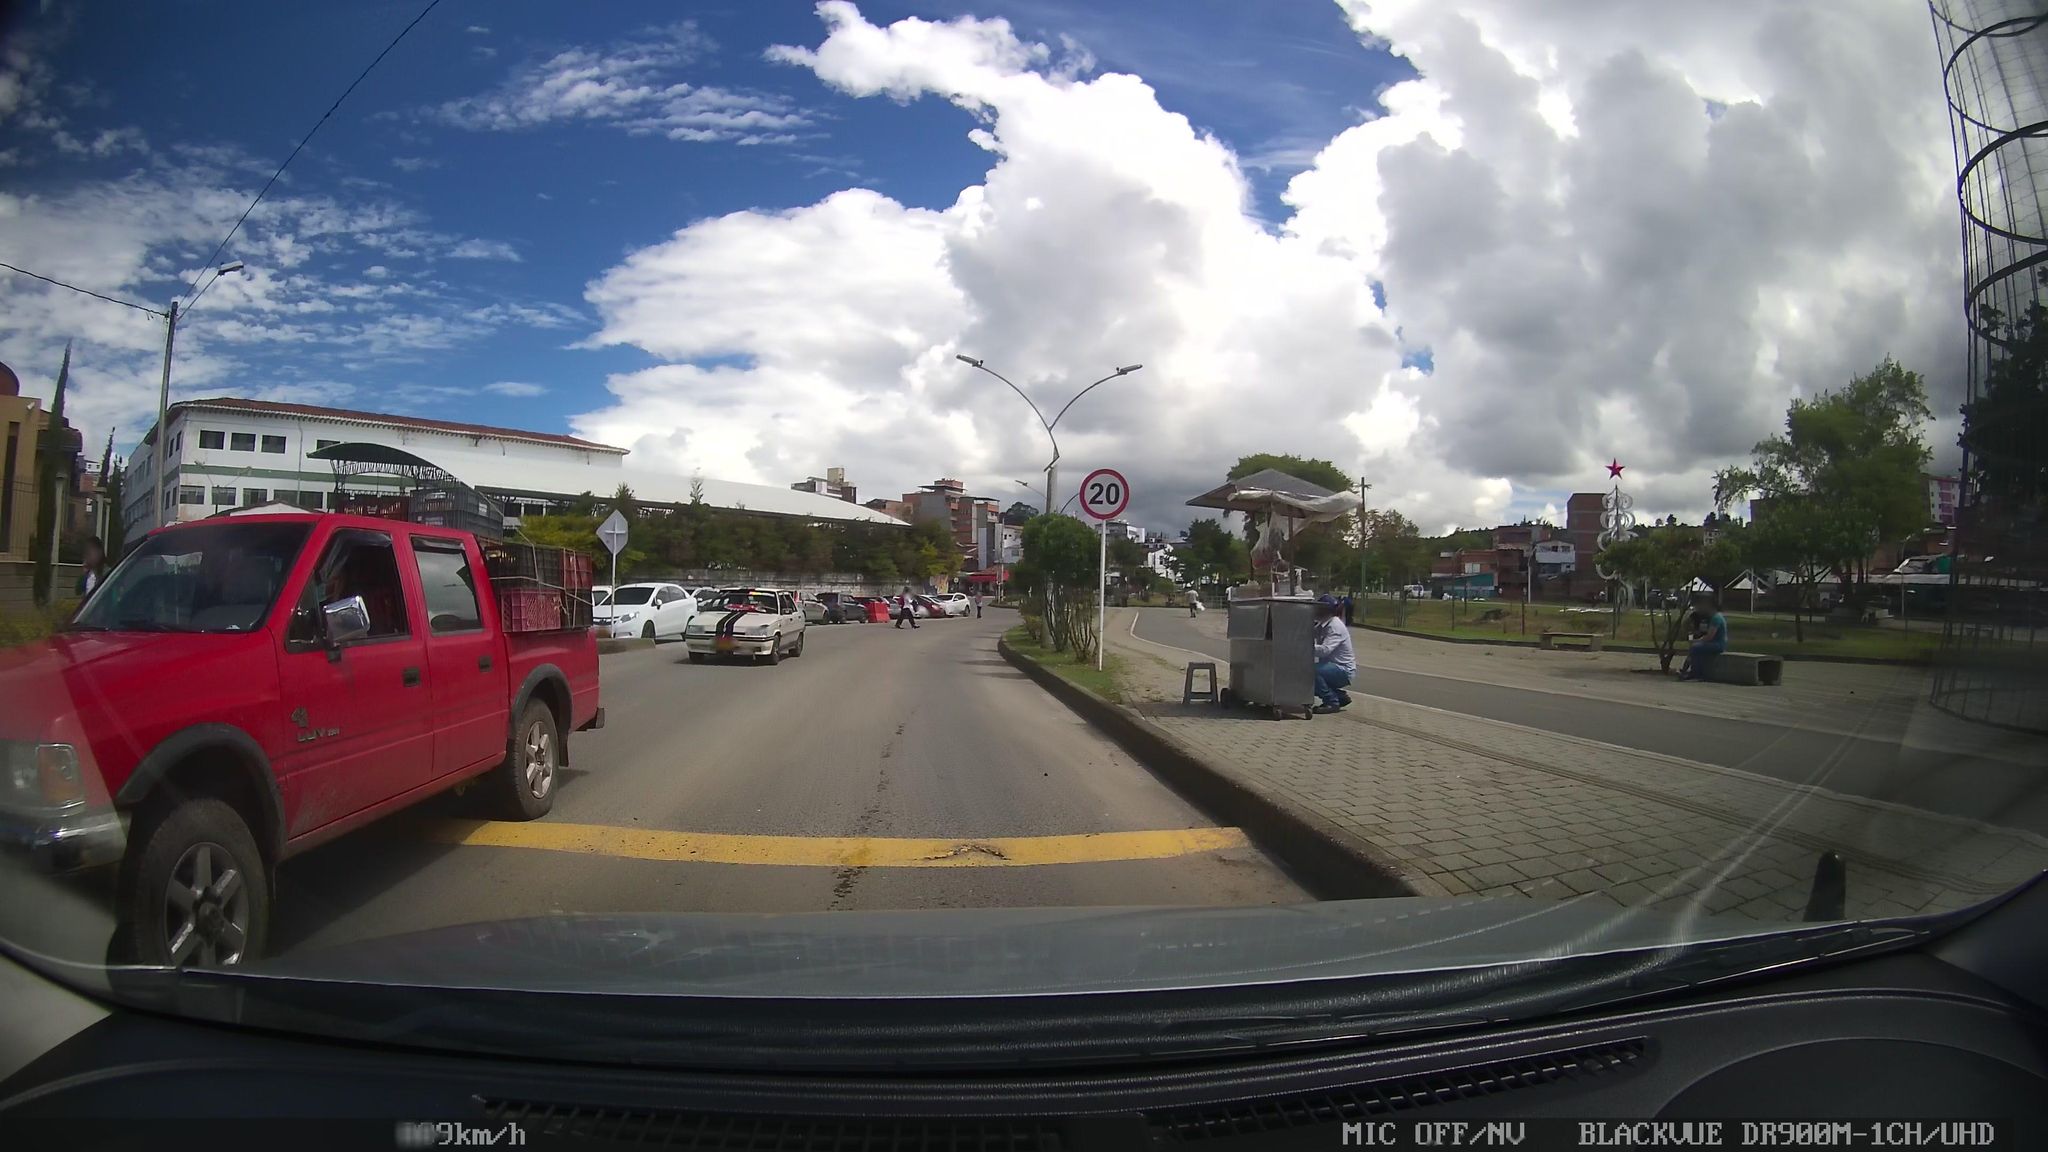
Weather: cloudy
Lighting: day
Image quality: good
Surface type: driving surface
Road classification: secondary
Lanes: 2
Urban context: dense urban cluster
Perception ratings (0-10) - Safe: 3.2, Lively: 6.85, Beautiful: 5.44, Boring: 3.4, Depressing: 6.78, Wealthy: 4.04